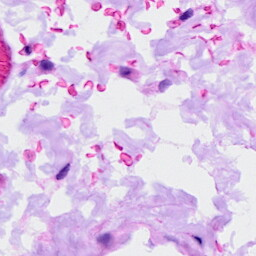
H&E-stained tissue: Ovarian